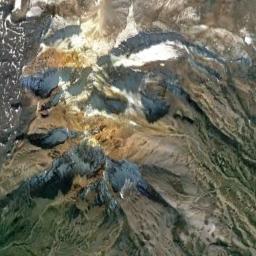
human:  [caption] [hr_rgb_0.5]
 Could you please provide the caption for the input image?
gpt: The snowberg is partly covered with snow and ice in the top .

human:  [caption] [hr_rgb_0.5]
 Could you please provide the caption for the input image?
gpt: Only the peaks of the snow-capped mountains are covered with snow .

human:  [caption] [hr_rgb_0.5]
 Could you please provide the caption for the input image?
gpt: There are many plants on the snowberg .

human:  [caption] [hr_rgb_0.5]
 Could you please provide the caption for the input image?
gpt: The snow berg is consist of bare land and white snow .

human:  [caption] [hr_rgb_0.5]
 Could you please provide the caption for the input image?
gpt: There are some snow on the snow .